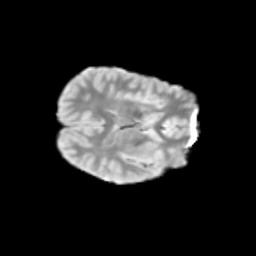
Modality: T2w
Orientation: axial
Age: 9
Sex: female
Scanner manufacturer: siemens
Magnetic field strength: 3 T
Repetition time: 3.8 s
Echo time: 0.07 s